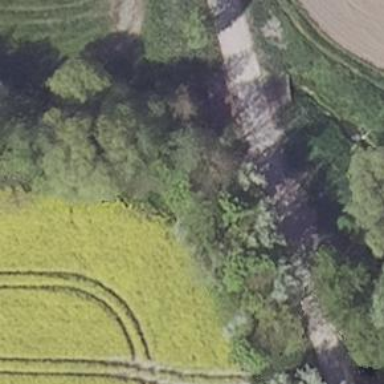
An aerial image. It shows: Culvert tunnel.